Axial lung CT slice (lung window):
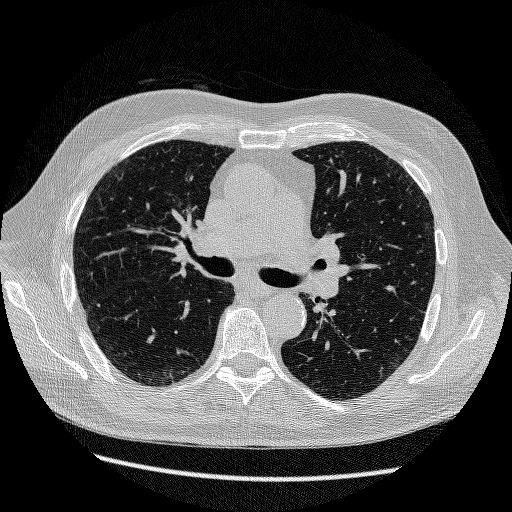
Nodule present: no